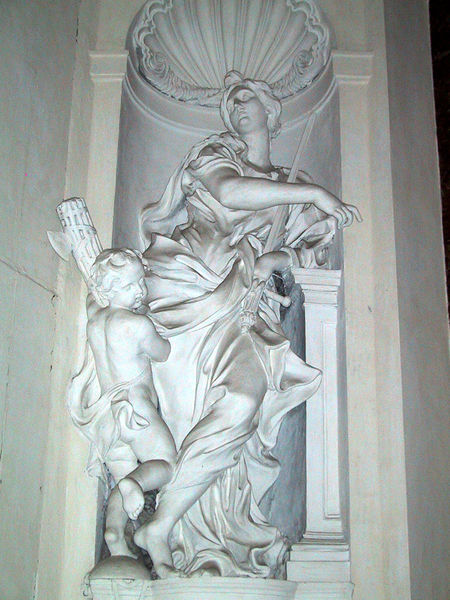
Titel: Grabmal für Papst Gregor XV.
Künstler: Pierre d. J. Legros
Standort: Rom, S. Ignazio (EU - I - Latium)
Schlagwörter: fuß, gott, kampf, weiß, menschen, frau, kleid, marmor, säule, tuch, alt, arme, gesicht, mensch, sockel, stein, kirche, figur, gewand, haare, kind, putte, skulptur, statue, füße, knaben, weis, junge, foto, nische, knabe, schwert, waffe, muschel, amor, madonna, drehung, alabaster, statur, altarfiguren